Question: I want to make an asp.net page in which you have few controls. You can drag and drop controls to the div and also set the position in the div and save the div in database and recall it whenever you want. I need to know how this will work? How to save the position of controls, etc.

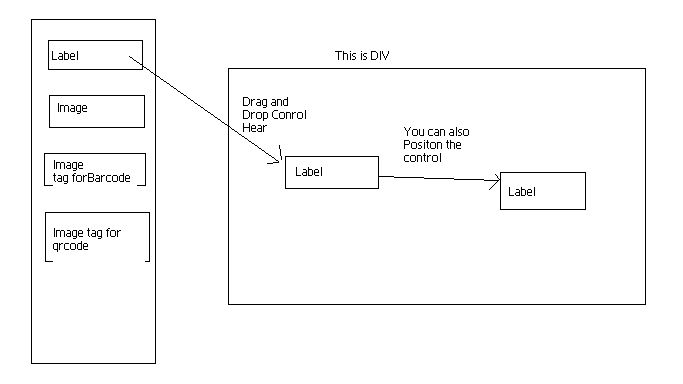
Answer: You can use jQuery UI Draggable. It will allow you to create a jQuery UI Placeholder that is the extension of jQuery UI Draggable. This will be stored in the cookie of the browser.
See <URL> documentation to learn more about it.